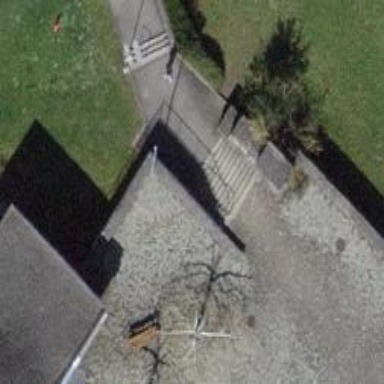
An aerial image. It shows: Road with steps.